Question: Given some known input values and observed outputs, determine how many possible combinations exist for the unknown inputs that would produce the same outputs.
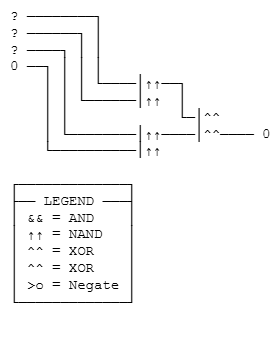
Answer: 3